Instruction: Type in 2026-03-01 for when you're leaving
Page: home
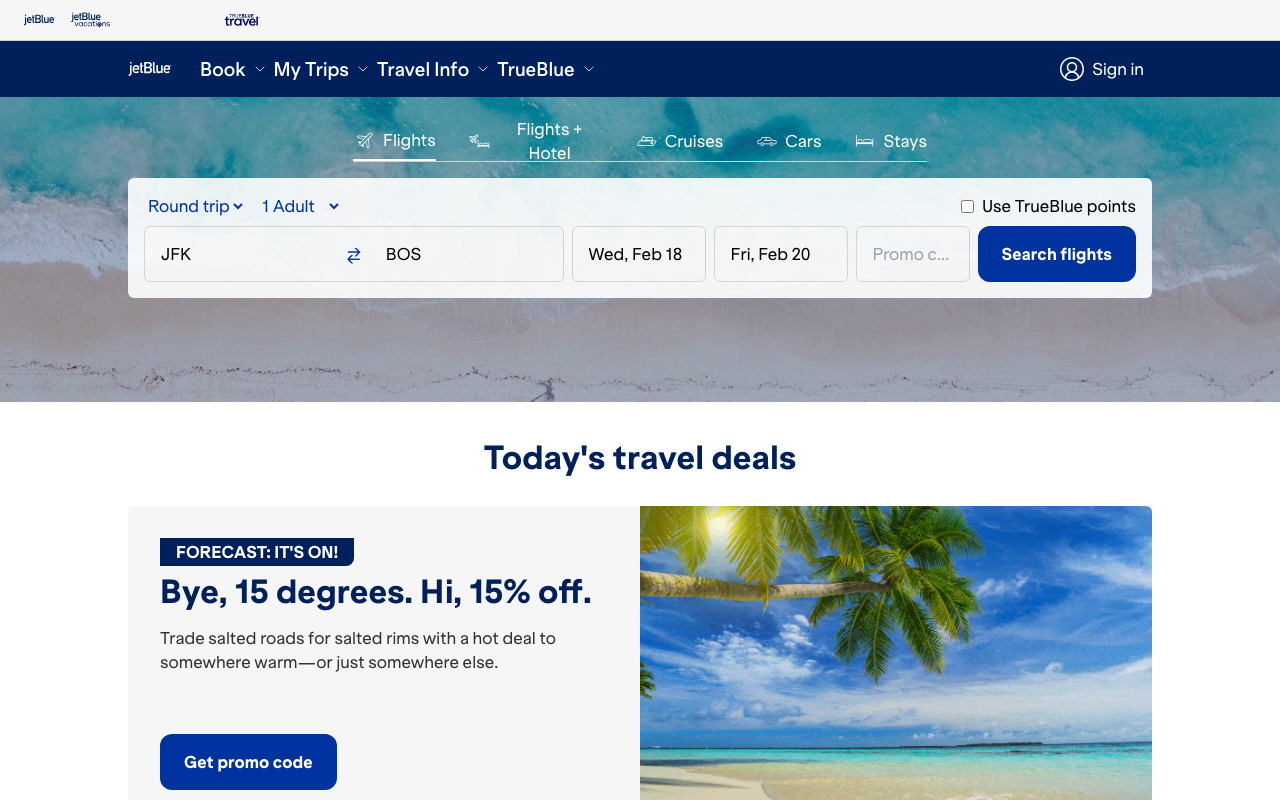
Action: type